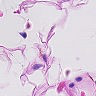
Metastatic tissue present: no